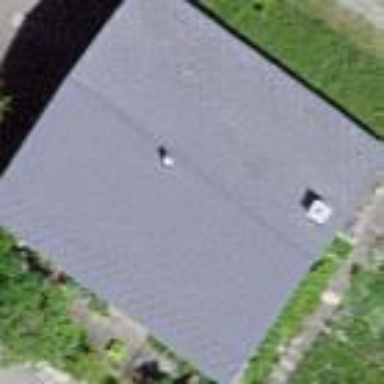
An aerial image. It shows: Simple house.